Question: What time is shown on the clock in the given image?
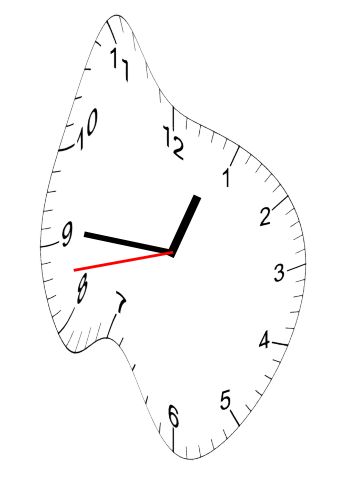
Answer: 12:45:43